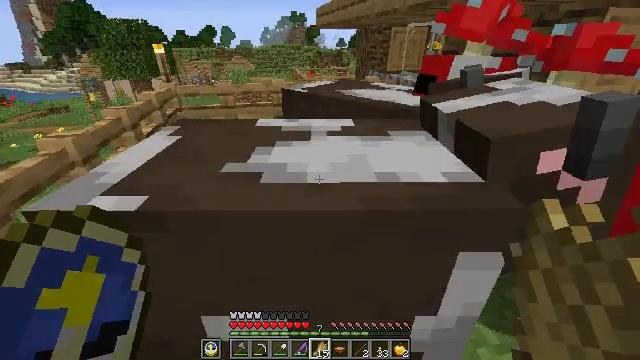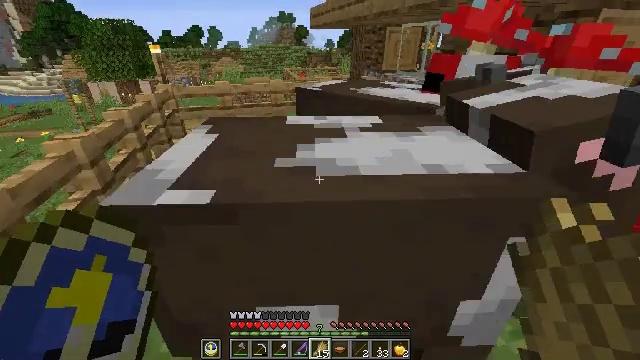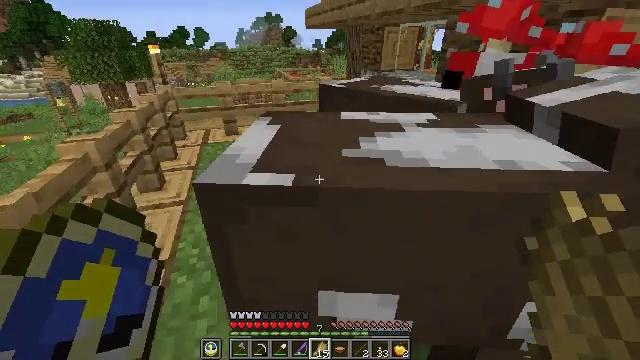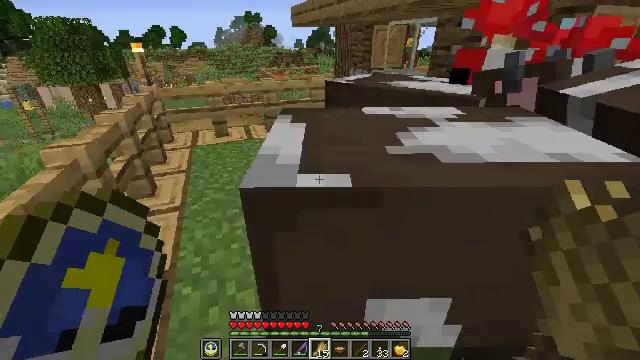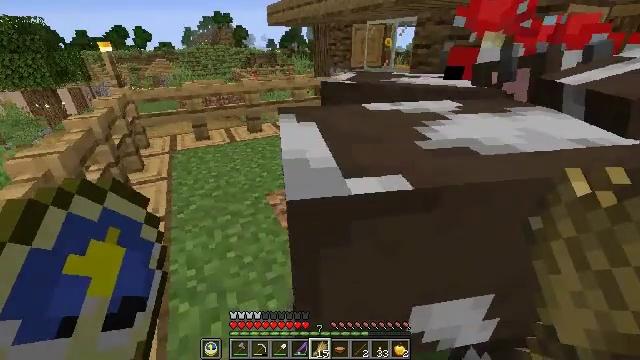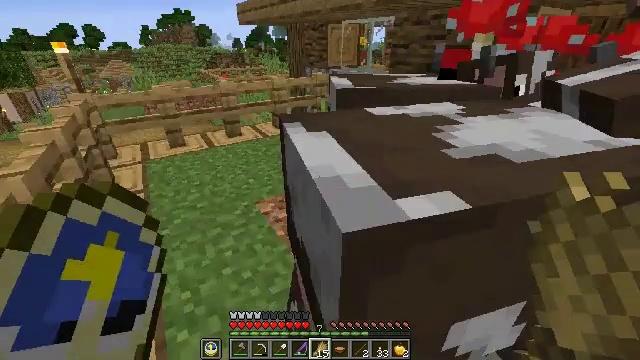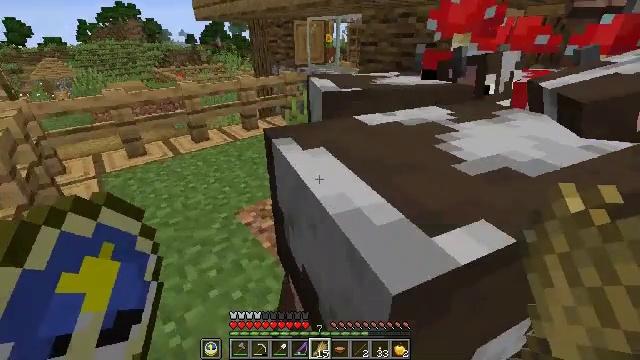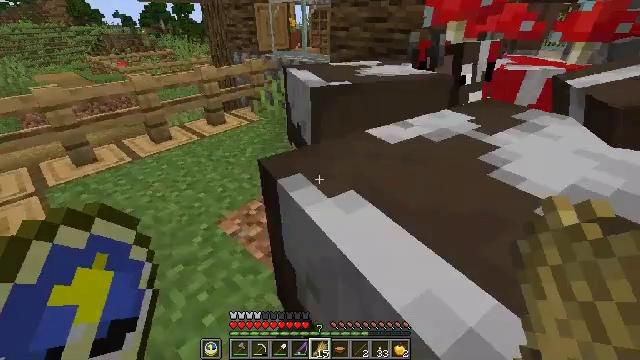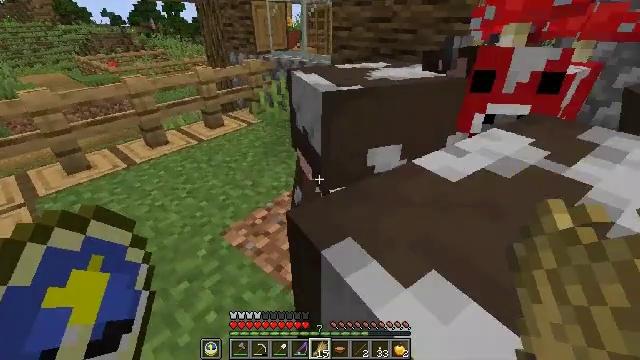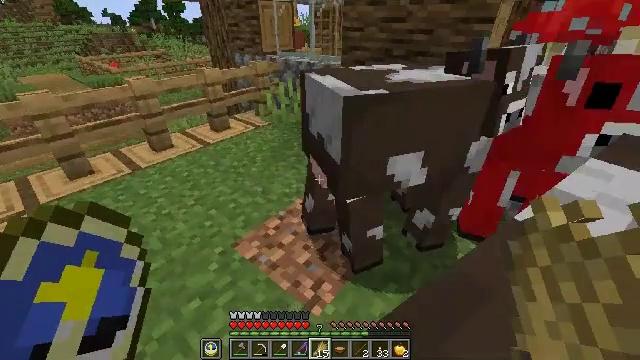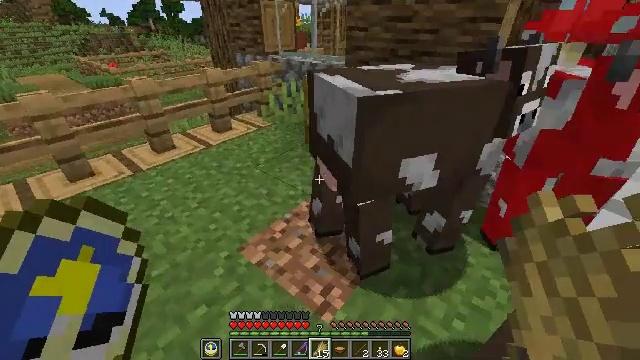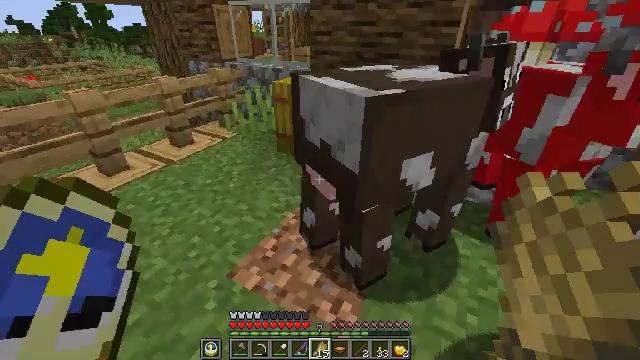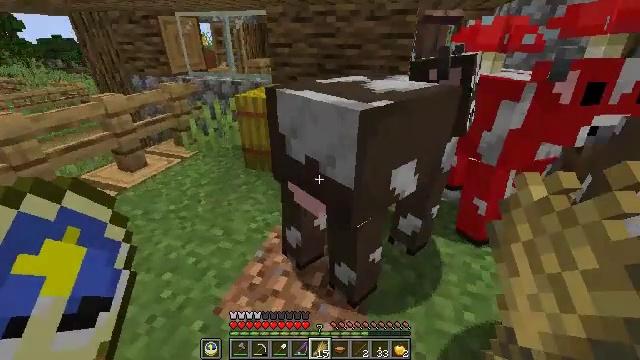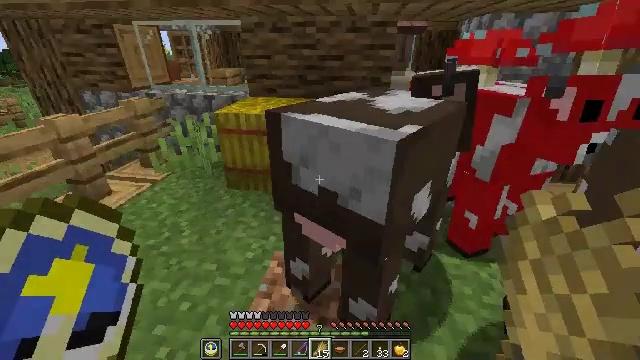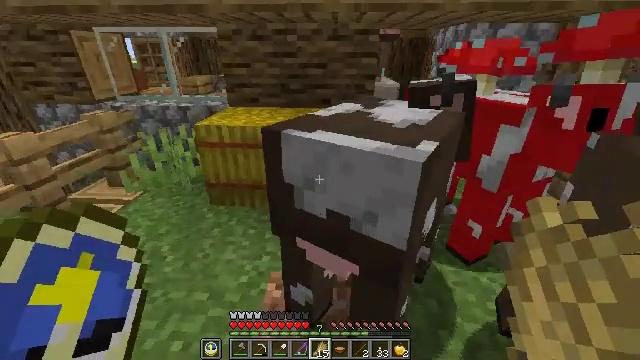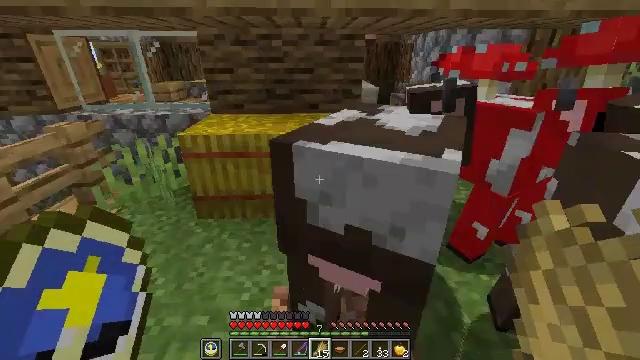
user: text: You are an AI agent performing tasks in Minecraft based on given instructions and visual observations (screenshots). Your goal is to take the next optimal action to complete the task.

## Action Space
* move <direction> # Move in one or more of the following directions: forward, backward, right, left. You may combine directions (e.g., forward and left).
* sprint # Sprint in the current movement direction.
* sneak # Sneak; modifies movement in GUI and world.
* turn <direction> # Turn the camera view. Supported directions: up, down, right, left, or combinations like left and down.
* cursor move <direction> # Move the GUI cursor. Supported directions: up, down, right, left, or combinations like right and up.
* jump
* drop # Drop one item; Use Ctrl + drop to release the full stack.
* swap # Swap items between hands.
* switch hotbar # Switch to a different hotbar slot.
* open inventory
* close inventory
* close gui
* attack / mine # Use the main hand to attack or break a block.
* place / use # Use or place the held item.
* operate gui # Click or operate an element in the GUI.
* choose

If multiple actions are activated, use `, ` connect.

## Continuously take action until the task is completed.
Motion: motion action
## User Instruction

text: Remove a composter from the inventory.
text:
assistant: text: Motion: move left, turn right
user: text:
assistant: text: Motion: move forward and move left, turn right
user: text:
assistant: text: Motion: move forward and move left, turn right
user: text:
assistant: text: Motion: move forward and move left, turn right
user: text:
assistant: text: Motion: move forward and move left, turn right
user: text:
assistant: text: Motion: move forward and move left, turn right
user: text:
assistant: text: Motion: move forward and move left, turn right and down
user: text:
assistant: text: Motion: move forward and move left, turn right
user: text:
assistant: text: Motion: move forward and move left
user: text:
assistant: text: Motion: move forward and move left
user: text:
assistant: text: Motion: move forward and move left, turn right and up
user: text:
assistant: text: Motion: move forward and move left, turn right and up
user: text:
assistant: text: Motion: move forward and move left, turn right and up
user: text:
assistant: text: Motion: move forward and move left, turn right and up
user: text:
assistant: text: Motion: move left, turn right
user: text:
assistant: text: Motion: move left, turn right
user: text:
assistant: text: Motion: move left
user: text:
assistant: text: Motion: move left, turn right
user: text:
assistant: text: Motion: move left, turn right
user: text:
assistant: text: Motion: move left, turn right
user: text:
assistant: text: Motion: move left, turn right
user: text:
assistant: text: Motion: move left, turn right and up
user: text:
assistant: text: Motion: move left, turn right
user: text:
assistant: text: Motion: move left, turn right
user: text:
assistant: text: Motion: move left, turn right
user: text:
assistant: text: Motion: move left
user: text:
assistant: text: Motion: move left
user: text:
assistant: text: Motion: move left
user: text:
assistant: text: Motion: move left, turn right
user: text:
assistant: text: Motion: turn right